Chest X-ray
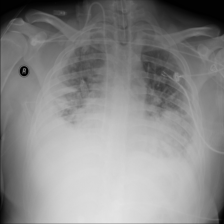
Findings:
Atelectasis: negative
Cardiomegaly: negative
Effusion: negative
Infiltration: positive
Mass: positive
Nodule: negative
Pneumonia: negative
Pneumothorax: negative
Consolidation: negative
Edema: negative
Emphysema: negative
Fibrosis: negative
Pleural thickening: negative
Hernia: negative